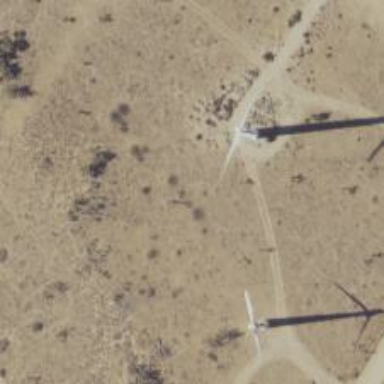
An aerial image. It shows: Wind generator powered by wind turbine.